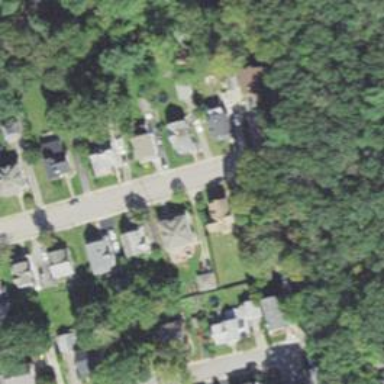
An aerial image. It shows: Residential driveway used as service road.